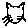
Label: cat